Field crop: tomato
Growth stage: 1
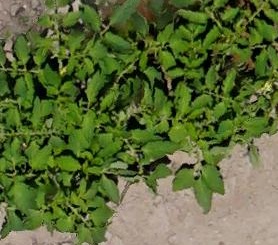
Species: tomato